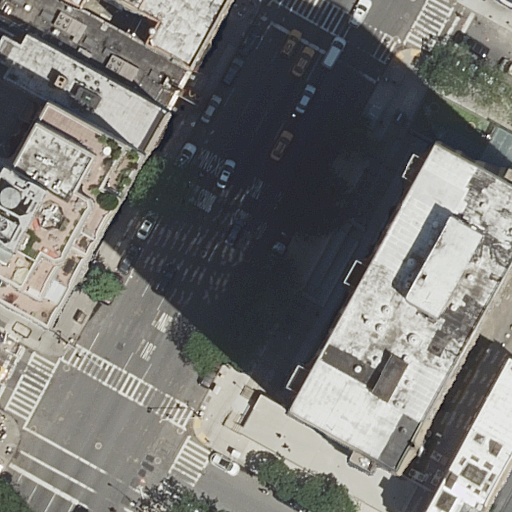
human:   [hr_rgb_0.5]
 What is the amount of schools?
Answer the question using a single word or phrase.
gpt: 1

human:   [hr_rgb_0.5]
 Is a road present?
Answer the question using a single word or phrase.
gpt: yes

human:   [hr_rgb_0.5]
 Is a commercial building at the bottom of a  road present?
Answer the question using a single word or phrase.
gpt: yes

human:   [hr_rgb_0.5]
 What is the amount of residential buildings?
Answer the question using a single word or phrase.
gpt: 7

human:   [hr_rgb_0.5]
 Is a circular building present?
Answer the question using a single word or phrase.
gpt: no

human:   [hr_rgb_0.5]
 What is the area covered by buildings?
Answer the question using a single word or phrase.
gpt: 4357m2

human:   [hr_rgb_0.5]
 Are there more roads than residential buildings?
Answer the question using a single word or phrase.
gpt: yes

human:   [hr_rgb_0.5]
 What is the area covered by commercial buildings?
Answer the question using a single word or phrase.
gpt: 226m2

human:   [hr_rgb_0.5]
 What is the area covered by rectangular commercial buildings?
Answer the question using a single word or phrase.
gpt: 226m2

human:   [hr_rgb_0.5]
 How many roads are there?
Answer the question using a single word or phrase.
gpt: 8

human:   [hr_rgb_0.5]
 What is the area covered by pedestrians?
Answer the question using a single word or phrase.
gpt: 833m2

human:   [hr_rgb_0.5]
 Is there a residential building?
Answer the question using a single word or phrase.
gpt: yes

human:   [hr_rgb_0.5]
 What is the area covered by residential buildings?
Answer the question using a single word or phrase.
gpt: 4130m2

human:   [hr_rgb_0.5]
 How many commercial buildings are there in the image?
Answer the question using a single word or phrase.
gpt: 1

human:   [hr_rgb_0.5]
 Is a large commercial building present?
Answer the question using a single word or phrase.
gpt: no

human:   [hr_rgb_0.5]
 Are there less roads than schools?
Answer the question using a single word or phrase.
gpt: no

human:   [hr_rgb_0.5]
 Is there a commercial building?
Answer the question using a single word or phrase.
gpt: yes

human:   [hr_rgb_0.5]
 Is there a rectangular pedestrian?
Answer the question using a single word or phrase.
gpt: no

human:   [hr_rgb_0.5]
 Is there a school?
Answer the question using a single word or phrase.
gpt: yes

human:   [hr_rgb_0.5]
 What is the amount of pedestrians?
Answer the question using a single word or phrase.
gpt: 2

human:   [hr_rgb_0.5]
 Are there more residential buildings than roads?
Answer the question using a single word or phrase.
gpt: no

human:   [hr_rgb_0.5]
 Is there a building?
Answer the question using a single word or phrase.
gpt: yes

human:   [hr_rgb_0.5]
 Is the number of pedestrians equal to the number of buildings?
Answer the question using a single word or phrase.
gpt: no

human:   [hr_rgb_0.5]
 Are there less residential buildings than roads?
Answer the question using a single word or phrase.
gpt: yes

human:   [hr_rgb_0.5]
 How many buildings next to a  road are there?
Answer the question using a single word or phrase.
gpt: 8

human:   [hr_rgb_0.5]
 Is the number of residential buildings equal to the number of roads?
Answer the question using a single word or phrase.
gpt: no

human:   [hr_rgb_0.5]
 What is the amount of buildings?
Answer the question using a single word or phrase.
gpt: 8

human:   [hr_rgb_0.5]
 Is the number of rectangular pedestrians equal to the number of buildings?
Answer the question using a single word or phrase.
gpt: no

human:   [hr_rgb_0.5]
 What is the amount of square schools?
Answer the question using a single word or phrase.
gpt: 0

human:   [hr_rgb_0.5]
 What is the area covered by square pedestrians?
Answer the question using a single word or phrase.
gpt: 0m2

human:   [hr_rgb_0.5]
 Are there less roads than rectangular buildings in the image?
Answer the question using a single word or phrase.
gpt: no

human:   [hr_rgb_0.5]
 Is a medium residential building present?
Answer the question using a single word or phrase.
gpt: yes

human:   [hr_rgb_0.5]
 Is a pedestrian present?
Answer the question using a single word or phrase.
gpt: yes

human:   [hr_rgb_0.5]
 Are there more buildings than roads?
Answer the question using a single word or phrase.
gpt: no

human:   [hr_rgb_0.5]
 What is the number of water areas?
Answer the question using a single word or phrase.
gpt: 0

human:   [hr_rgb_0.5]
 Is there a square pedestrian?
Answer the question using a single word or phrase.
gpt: no

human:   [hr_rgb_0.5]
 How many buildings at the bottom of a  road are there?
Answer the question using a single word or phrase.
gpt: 3

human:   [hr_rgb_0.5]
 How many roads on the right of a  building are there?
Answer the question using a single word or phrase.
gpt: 7

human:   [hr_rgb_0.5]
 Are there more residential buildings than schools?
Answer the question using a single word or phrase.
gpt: yes

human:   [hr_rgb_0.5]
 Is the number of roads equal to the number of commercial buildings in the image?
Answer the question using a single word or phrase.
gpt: no

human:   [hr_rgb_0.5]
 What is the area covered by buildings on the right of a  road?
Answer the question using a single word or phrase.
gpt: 2578m2

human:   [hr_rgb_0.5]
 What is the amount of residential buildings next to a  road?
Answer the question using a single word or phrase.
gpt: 7

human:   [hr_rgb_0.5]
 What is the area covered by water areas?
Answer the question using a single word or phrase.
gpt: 0m2

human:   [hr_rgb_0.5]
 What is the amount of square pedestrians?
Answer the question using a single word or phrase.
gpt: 0

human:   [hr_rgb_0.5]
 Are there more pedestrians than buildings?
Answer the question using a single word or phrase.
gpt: no

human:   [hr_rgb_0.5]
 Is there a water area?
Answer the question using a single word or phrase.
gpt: no

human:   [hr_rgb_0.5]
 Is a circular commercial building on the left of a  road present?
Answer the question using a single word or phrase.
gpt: no

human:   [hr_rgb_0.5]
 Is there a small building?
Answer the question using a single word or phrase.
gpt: yes

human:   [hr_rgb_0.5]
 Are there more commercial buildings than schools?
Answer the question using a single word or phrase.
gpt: no

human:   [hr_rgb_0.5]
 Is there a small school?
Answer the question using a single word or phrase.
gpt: yes

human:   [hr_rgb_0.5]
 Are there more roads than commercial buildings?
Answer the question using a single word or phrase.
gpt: yes

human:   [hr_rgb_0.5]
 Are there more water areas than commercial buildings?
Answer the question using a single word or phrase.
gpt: no

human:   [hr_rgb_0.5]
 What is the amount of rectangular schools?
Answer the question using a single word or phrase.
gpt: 1

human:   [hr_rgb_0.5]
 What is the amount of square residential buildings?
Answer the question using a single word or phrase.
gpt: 0

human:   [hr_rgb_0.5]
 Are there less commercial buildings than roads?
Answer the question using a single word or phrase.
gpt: yes

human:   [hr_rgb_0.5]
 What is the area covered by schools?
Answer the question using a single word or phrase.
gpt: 32m2

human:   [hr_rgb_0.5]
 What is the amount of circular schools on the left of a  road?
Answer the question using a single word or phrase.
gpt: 0

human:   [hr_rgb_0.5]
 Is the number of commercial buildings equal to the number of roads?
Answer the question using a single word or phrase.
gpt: no

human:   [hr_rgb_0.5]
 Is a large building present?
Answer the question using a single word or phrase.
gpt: yes

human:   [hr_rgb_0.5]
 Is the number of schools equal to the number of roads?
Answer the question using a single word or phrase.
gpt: no

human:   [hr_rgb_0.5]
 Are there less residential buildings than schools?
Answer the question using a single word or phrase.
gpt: no

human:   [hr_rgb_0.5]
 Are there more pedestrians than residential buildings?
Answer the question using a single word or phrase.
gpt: no

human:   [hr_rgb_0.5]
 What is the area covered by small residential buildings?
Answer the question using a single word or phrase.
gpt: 0m2

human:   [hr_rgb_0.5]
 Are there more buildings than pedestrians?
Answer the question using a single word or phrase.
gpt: yes